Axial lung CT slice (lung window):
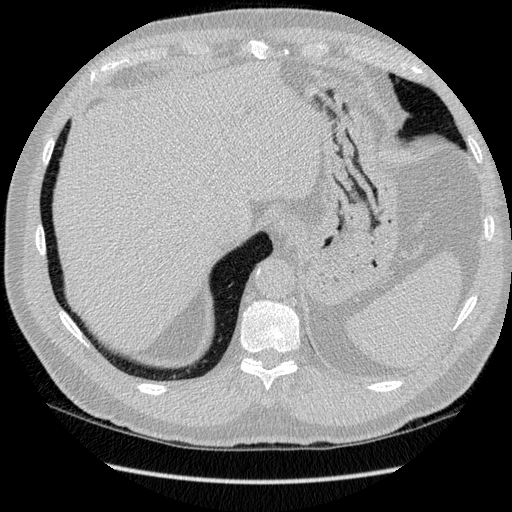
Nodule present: no